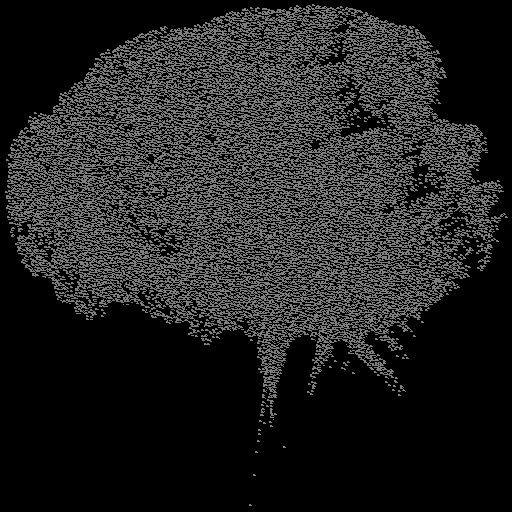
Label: broccoli